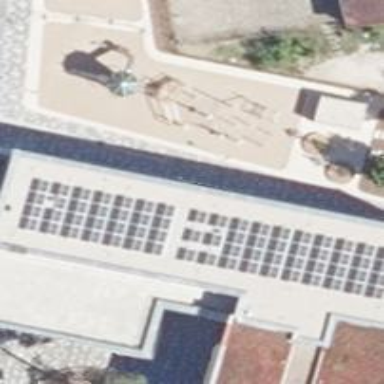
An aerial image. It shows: Solar power generator with photovoltaic panels.